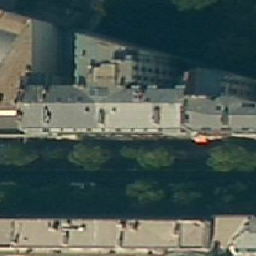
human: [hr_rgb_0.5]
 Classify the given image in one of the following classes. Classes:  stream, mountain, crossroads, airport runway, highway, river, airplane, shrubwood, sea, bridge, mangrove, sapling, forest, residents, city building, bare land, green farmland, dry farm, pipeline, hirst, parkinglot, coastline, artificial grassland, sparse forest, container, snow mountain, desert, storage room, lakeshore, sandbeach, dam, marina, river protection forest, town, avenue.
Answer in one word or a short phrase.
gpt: city building